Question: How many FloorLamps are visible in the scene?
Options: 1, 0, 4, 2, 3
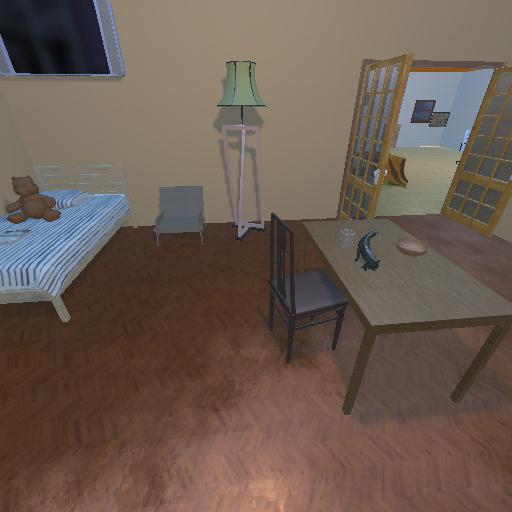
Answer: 1